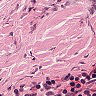
Metastatic tissue present: no